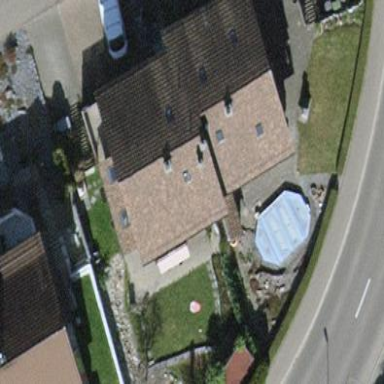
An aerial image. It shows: Semidetached house with gabled roof.